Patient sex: F
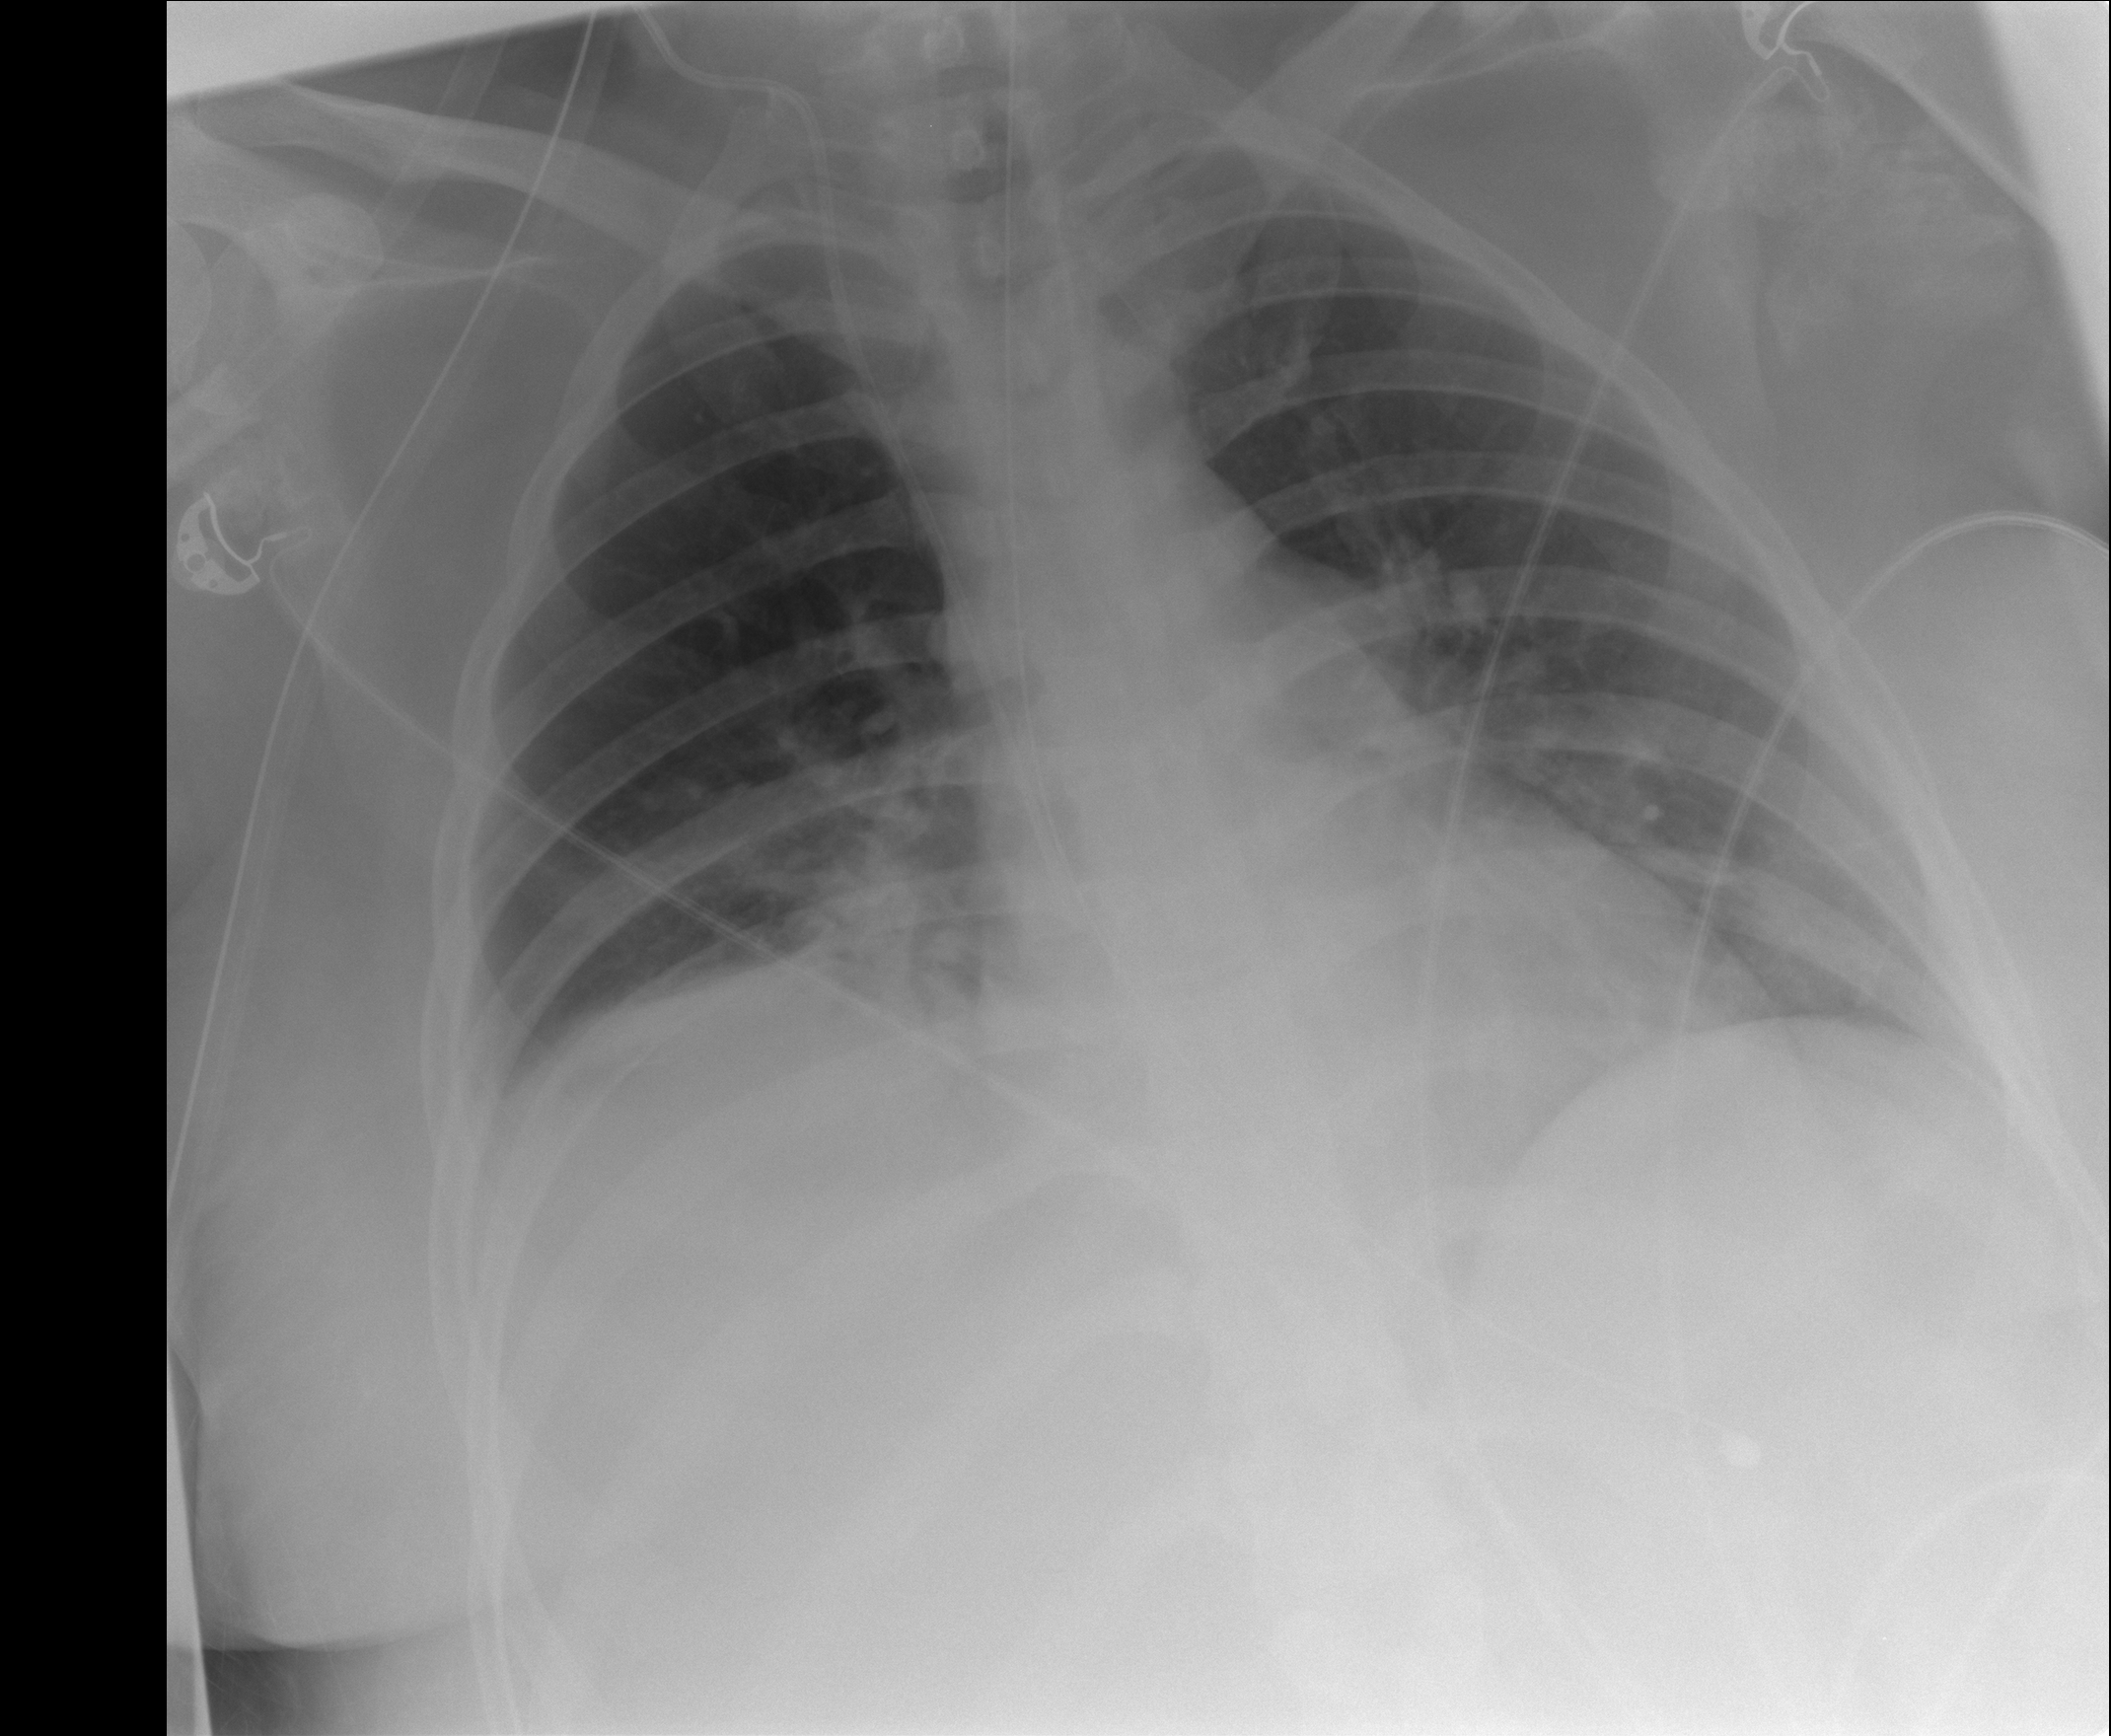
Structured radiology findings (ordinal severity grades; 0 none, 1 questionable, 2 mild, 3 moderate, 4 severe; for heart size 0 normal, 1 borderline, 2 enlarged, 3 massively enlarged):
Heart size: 0
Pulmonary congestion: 0
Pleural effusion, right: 0
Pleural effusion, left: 0
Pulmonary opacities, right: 0
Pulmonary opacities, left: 0
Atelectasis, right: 2
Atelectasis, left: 0